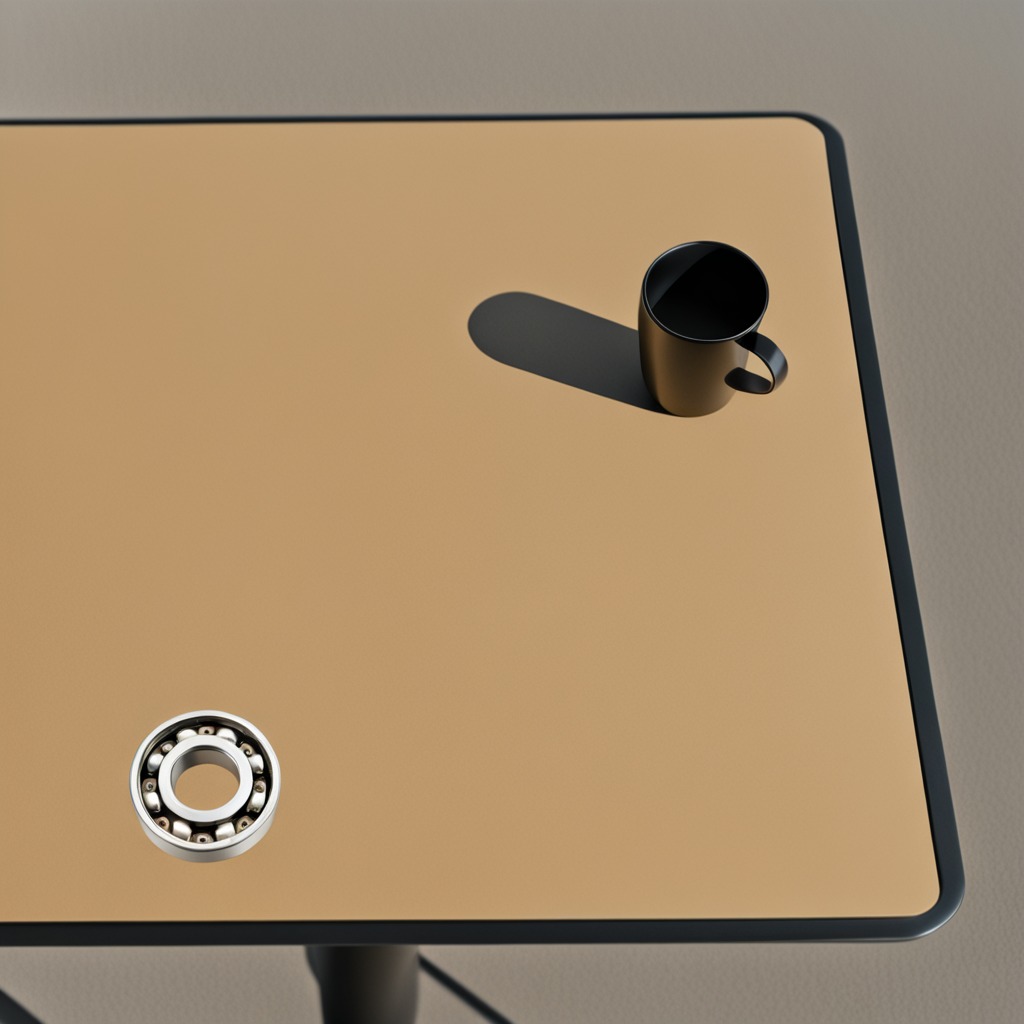
A metal ball bearing is lying on the textured surface of a clean utility table.